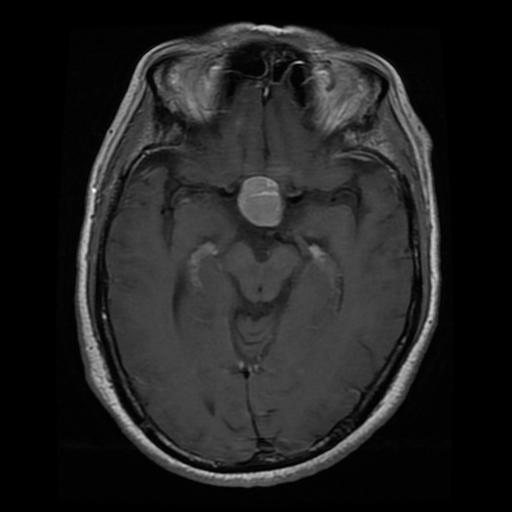
Label: pituitary